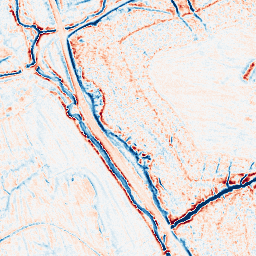
Category: edge_preserving
Decomposition family: anisotropic_diffusion
Decomposition parameters: iterations: 10
kappa: 30
gamma: 0.2
Upsampling method: regularized
Upsampling parameters: scale: 2
lambda_reg: 0.001
Upsampling scale: 2